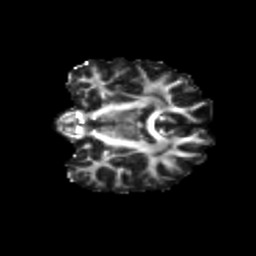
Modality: FA
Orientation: coronal
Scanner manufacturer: siemens
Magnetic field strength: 3 T
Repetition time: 9.2 s
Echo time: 0.084 s